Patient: sex M, age 47
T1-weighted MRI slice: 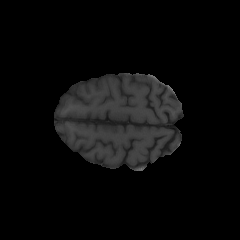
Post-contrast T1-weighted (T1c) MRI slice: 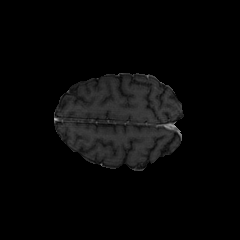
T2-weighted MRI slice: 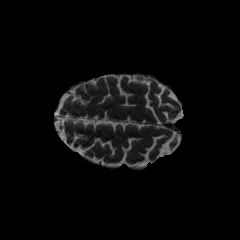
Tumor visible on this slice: no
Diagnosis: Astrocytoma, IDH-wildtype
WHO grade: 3